Question: I am new to Javascript and need some help.
See the image first:
.
Points predictor application.
Basically when the user selects the winning team through the radio button
it should add 10 points to the winning team in the points column and
and sort the table (row sorting)automatically based on the points the team has higher points higher position.
Does anyone have any ideas how to achieve this?
Here's the HTML:
'''
<div>
<table id="pointsTable" border="1" cellspacing="0" cellpadding="5">
<tr>
<th scope="col">name</th>
<th scope="col">played</th>
<th scope="col">won</th>
<th scope="col">lost</th>
<th scope="col">points</th>
</tr>
<tr id="teamA">
<td>team A</td>
<td>3</td>
<td>2</td>
<td>1</td>
<td id="teamApoints">20</td>
</tr>
<tr id="teamB">
<td>team B</td>
<td>4</td>
<td>2</td>
<td>2</td>
<td id="teamBpoints">20</td>
</tr>
<tr id="teamC">
<td>team C</td>
<td>3</td>
<td>1</td>
<td>2</td>
<td id="teamCpoints">10</td>
</tr>
<tr id="teamD">
<td>team D</td>
<td>4</td>
<td>0;</td>
<td>4</td>
<td id="teamDpoints">0</td>
</tr>
</table>
</div>
<div>
<form>
team A vs team C <br/>
team A <input type="radio" name="winner" value="teamA" />
team C <input type="radio" name="winner" value="teamC" />
<br/>
<br/>
team B vs team D <br/>
team B <input type="radio" name="winner" value="teamB" />
team D <input type="radio" name="winner" value="teamD" />
<br/>
<br/>
team A vs team D <br/>
team A <input type="radio" name="winner" value="teamA" />
team D <input type="radio" name="winner" value="teamD" />
<br/>
<br/>
team B vs team C <br/>
team B <input type="radio" name="winner" value="teamB" />
team C <input type="radio" name="winner" value="teamC" />
</form>
</div>
'''
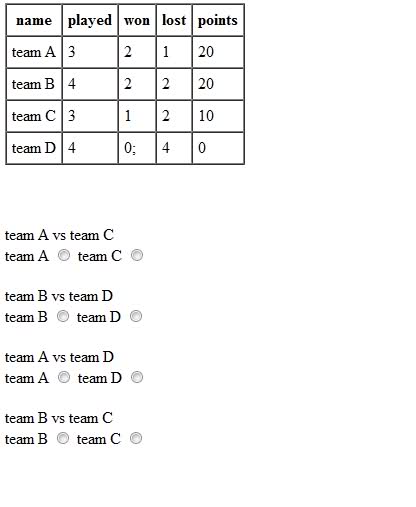
Answer: Here is one attempt. I'm sure it can be made much simpler using some plugins, but I wanted to test a plain javascript option. You can see it live here: <URL>
'''
<script type="text/javascript">
teams = [];
function initVars() {
teams[1] = {"name" : "team A", "won" : 2, "lost" : 1};
teams[2] = {"name" : "team B", "won" : 2, "lost" : 2};
teams[3] = {"name" : "team C", "won" : 1, "lost" : 2};
teams[4] = {"name" : "team D", "won" : 0, "lost" : 4};
}
function sortByWonAndPlayed(a, b) {
console.log("sorting");
var x = a.won;
var xx = a.won + a.lost;
var y = b.won;
var yy = b.won + b.lost;
return ((x < y) ? 1 : ((x > y) ? -1 : ((yy > xx) ? -1 : ((xx > yy) ? 1 : 0))));
}
function updateTable() {
console.log("updating table");
var table = document.getElementById("pointsTable");
teams.sort(sortByWonAndPlayed);
for (var i = 0; i < teams.length; i++) {
var row = table.rows[i+1];
row.cells[0].innerHTML = teams[i].name;
row.cells[1].innerHTML = teams[i].won + teams[i].lost;
row.cells[2].innerHTML = teams[i].won;
row.cells[3].innerHTML = teams[i].lost;
row.cells[4].innerHTML = teams[i].won * 10;
}
}
function newValues(result) {
console.log ("newValues " + result);
var i;
if (result === "AC") {
for (i = 0; i < 4; i++) {
if (teams[i].name === "team A") {
teams[i].won++;
}
else if (teams[i].name === "team C") {
teams[i].lost++;
}
}
} else if (result === "CA") {
for (i = 0; i < 4; i++) {
if (teams[i].name === "team A") {
teams[i].lost++;
}
else if (teams[i].name === "team C") {
teams[i].won++;
}
}
} else if (result === "BD") {
for (i = 0; i < 4; i++) {
if (teams[i].name === "team B") {
teams[i].won++;
}
else if (teams[i].name === "team D") {
teams[i].lost++;
}
}
} else if (result === "DB") {
for (i = 0; i < 4; i++) {
if (teams[i].name === "team B") {
teams[i].lost++;
}
else if (teams[i].name === "team D") {
teams[i].won++;
}
}
} else if (result === "AD") {
for (i = 0; i < 4; i++) {
if (teams[i].name === "team A") {
teams[i].won++;
}
else if (teams[i].name === "team D") {
teams[i].lost++;
}
}
} else if (result === "DA") {
for (i = 0; i < 4; i++) {
if (teams[i].name === "team A") {
teams[i].lost++;
}
else if (teams[i].name === "team D") {
teams[i].won++;
}
}
} else if (result === "BC") {
for (i = 0; i < 4; i++) {
if (teams[i].name === "team B") {
teams[i].won++;
}
else if (teams[i].name === "team C") {
teams[i].lost++;
}
}
} else if (result === "CB") {
for (i = 0; i < 4; i++) {
if (teams[i].name === "team B") {
teams[i].lost++;
}
else if (teams[i].name === "team C") {
teams[i].won++;
}
}
}
updateTable();
}
window.onload = function() {
console.log("started");
initVars();
updateTable();
};
</script>
'''